Question: So I'm quite new to Tkinter, and Python as a whole. I am working on a project that gets lyrics from the internet, and either simply displays them to you, or uses a Markov Chain to generate a random song. I've got the code working, I'm just trying to implement a GUI now. I've gotten to the point where you can enter a song and the artist, and the program will give you the lyrics. For now though, the lyrics still come out in the console. I'm now trying to get the lyrics into the GUI, but when I try to put them in the text is cut off. I used a tutorial for the tkinter part of things, so I'm not sure which part of the code is relevant. The text in question being cut off is in the GetLyrics class.(lyric_label) Currently just using "example" as a placeholder. Thank you so much in advance and please tell me if I've done anything incorrectly in this post.
This is a picture of the problem:

'''
import get_lyrics
import textwrap
import tkinter as tk
from tkinter import ttk
from cc_markov import MarkovChain
lyric_data = MarkovChain()
LARGE_FONT = ("Verdana", 12)
small_font = ("Verdana", 10)
class lyrGenApp(tk.Tk):
def __init__(self, *args, **kwargs):
tk.Tk.__init__(self, *args, **kwargs)
tk.Tk.iconbitmap(self, "logo.ico")
tk.Tk.wm_title(self, "LyrGen")
tk.Tk.wm_geometry(self, '1024x576')
self.resizable(False, False)
container = tk.Frame(self)
container.pack(side="top", fill="both")
container.grid_rowconfigure(0, weight=1)
container.grid_columnconfigure(0, weight=1)
self.frames = {}
for F in (StartPage, GenLyrics, GetLyrics):
frame = F(container, self)
self.frames[F] = frame
frame.grid(row=0, column=0, sticky="nsew")
self.show_frame(StartPage)
def show_frame(self, cont):
frame = self.frames[cont]
frame.tkraise()
class StartPage(tk.Frame):
def __init__(self, parent, controller):
tk.Frame.__init__(self, parent)
label = tk.Label(self, text="Lyrgen", font=LARGE_FONT)
label.pack(pady=10, padx=10)
gen_button = ttk.Button(self, text="Generate Lyrics",
command=lambda:
controller.show_frame(GenLyrics))
gen_button.pack()
get_button = ttk.Button(self, text="Get Lyrics",
command=lambda:
controller.show_frame(GetLyrics))
get_button.pack()
class GenLyrics(tk.Frame):
def __init__(self, parent, controller):
tk.Frame.__init__(self, parent)
label = tk.Label(self, text="Generate Lyrics", font = LARGE_FONT)
label.pack(pady = 10, padx = 10)
button1 = ttk.Button(self, text="Home",
command=lambda: controller.show_frame(StartPage))
button1.pack()
class GetLyrics(tk.Frame):
def __init__(self, parent, controller):
tk.Frame.__init__(self, parent)
label = tk.Label(self, text="Get Lyrics", font = LARGE_FONT)
label.place(relx = 0.5, rely = 0.3, anchor = 's')
prompt_song = tk.Label(self, text = "Enter Song:", font = small_font)
prompt_song.place(relx = 0.38, rely = 0.6, anchor = 's')
prompt_artist = tk.Label(self, text = "Enter Artist:", font =
small_font)
prompt_artist.place(relx = 0.38, rely = 0.8, anchor = 's')
song_entry = tk.Entry(self)
song_entry.place(relx = 0.5, rely = 0.6, anchor = 's')
artist_entry = tk.Entry(self)
artist_entry.place(relx = 0.5, rely = 0.8, anchor = 's')
home_button = ttk.Button(self, text="Home",
command=lambda: controller.show_frame(StartPage))
home_button.place(relx = 0.1, rely = 0.7, anchor = 's')
lyric_label = tk.Label(self, text = "example", font = small_font,
justify = "left")
lyric_label.place(relx = .1, rely = .85)
lyrics = []
def get_button(list):
lyrics = list
print(" ".join(lyrics))
search_button = ttk.Button(self, text="Search", command= lambda:
get_button(get_lyrics.get_song(song_entry.get(),
artist_entry.get())))
search_button.place(relx = 0.6, rely = 0.7, anchor = 's')
app = lyrGenApp()
app.mainloop()
'''
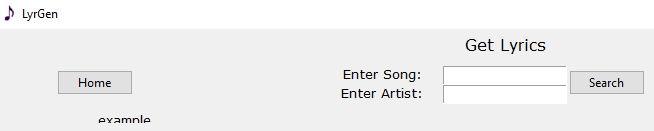
Answer: Reduce value of 'rely' to '.8' or '.75' or something like this in this line:
'''
lyric_label.place(relx = .1, rely = .85)
'''
Change to :
'''
lyric_label.place(relx = .1, rely = .8)
'''
or
'''
lyric_label.place(relx = .1, rely = .75)
'''